Field crop: tomato
Growth stage: 2
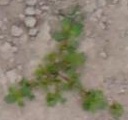
Species: portulaca